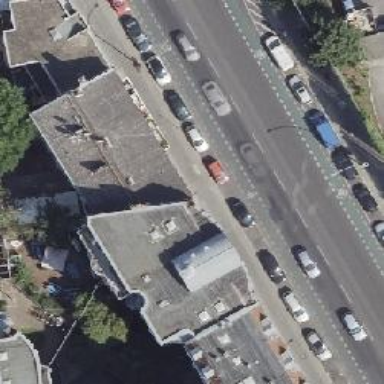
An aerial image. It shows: Pub.